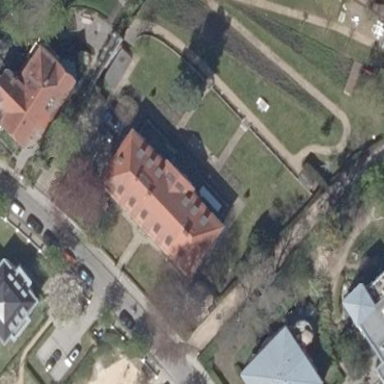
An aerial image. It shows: Historic detached building with hipped roof covered in red roof tiles. The building itself is painted yellow.